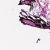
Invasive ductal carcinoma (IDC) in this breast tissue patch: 0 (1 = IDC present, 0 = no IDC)